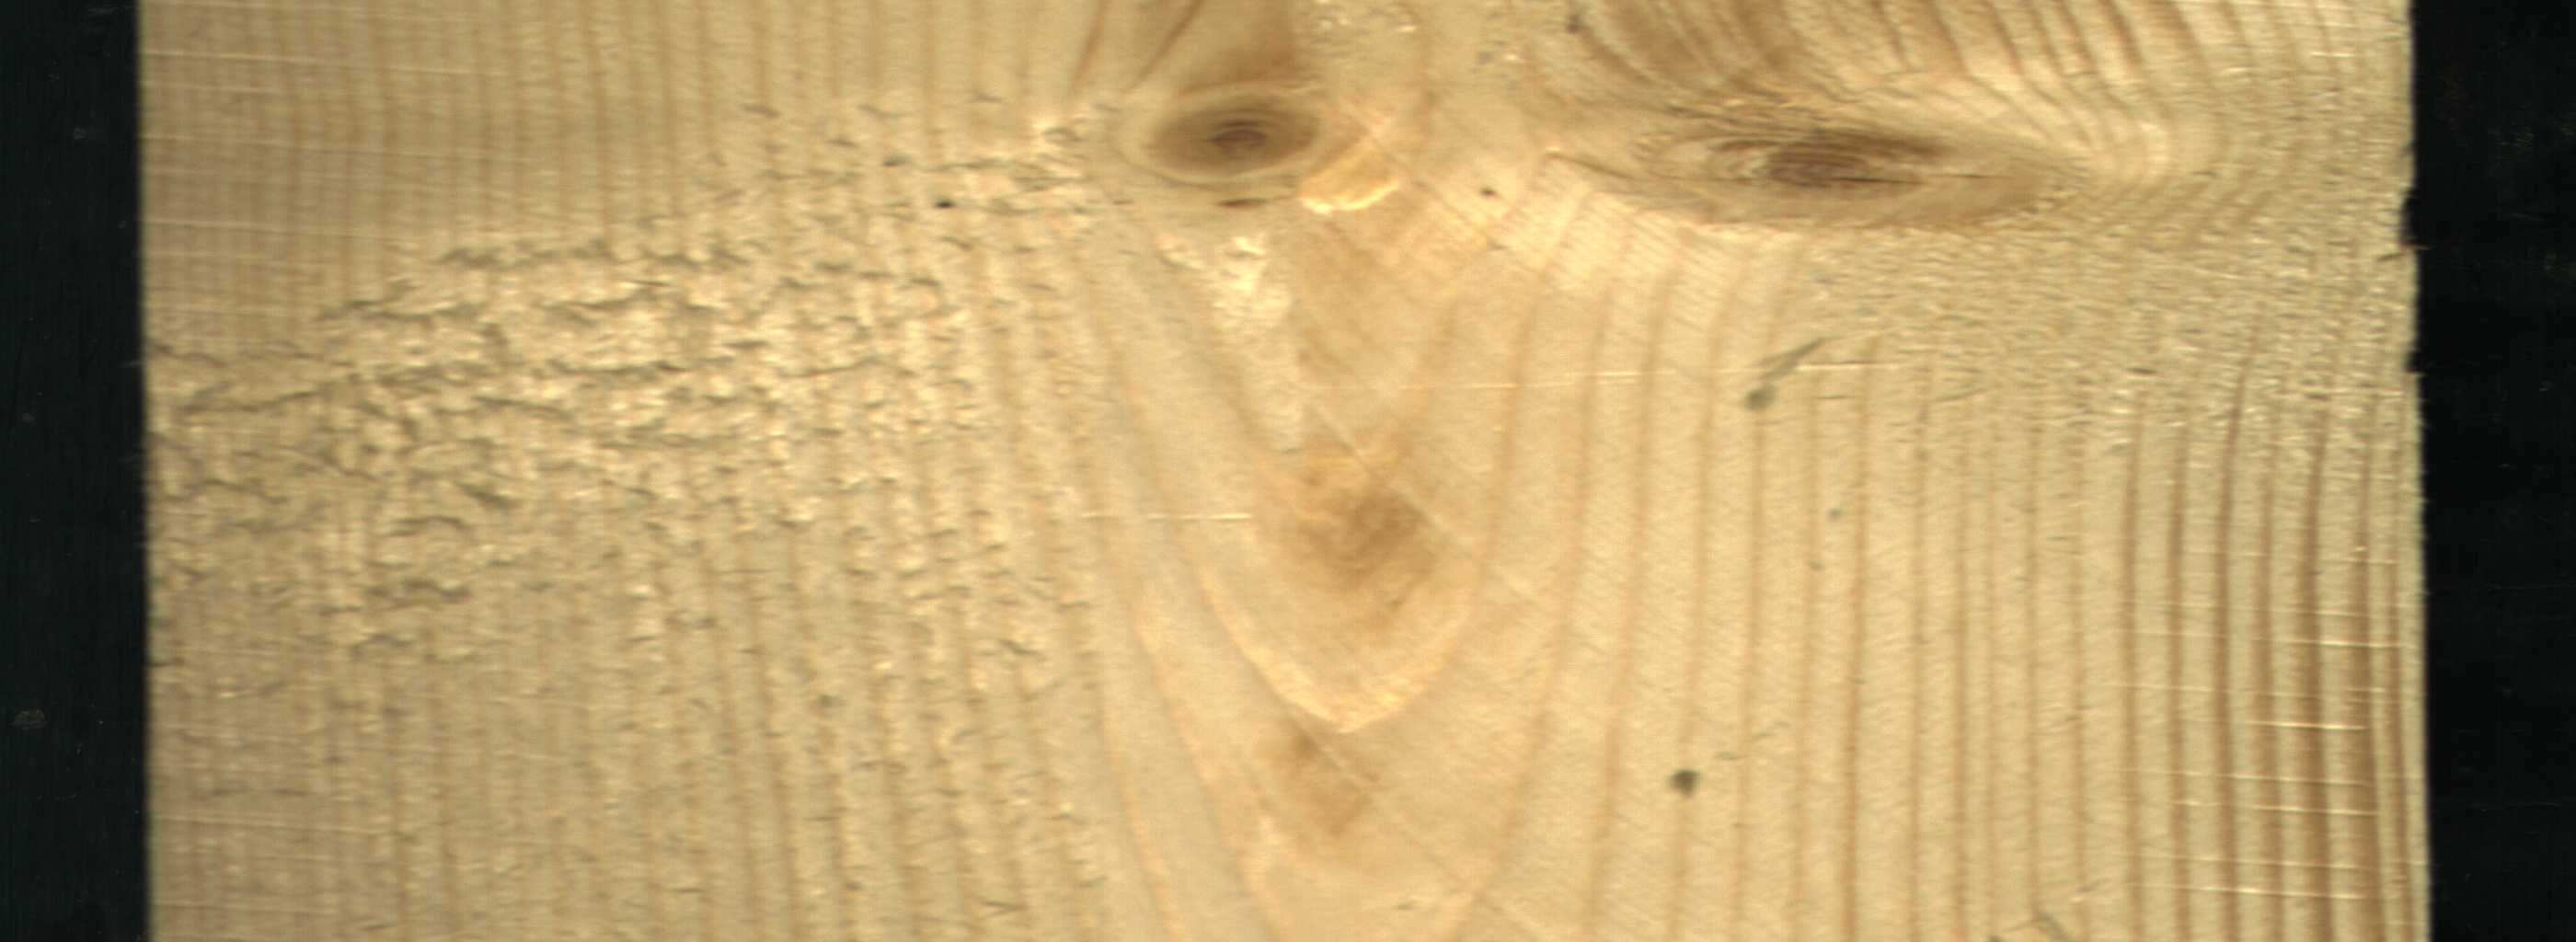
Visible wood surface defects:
Live_Knot
Live_Knot